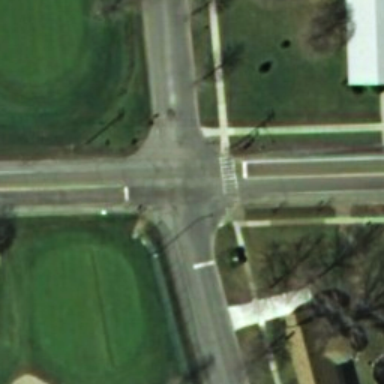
An intersection with no cars or pedestrians .